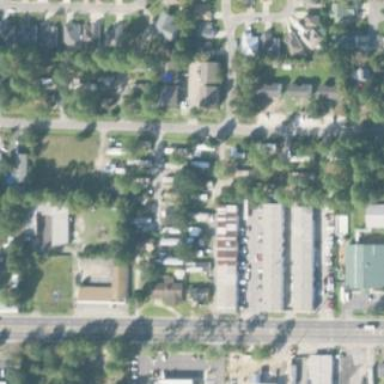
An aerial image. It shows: Residential area designated as trailer park.